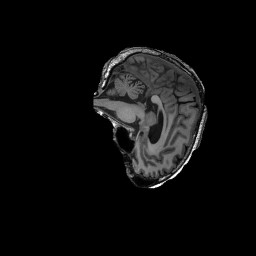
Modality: T1w
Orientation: sagittal
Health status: ill
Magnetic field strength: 3 T